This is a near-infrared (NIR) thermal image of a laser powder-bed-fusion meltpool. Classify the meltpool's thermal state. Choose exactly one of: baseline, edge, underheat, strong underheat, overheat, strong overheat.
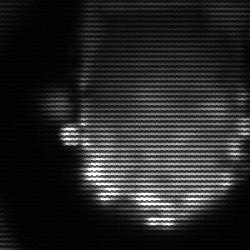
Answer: baseline